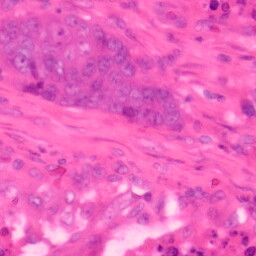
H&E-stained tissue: Colon